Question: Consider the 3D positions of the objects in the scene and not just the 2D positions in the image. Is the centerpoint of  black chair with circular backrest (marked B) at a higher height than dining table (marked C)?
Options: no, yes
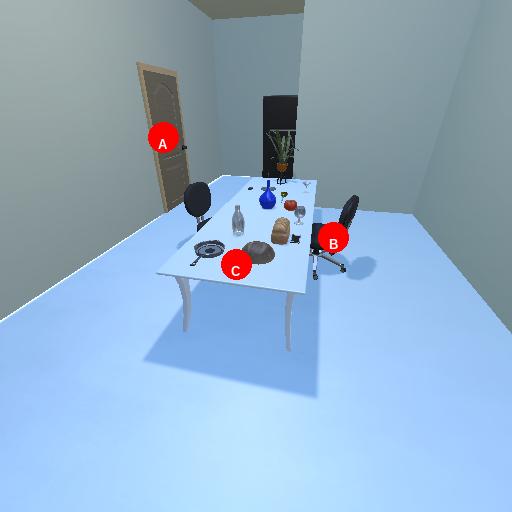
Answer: no